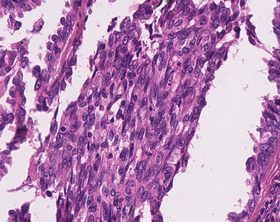
Tumor epithelial tissue: yes
Tumor-associated stroma tissue: yes
Normal tissue: no